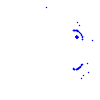
Particle: proton